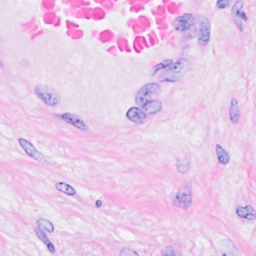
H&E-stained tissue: Breast